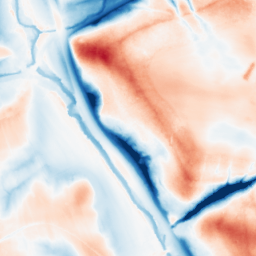
Category: multiscale
Decomposition family: dog_multiscale
Decomposition parameters: sigma_ratio: 2
n_scales: 5
base_sigma: 0.5
Upsampling method: regularized
Upsampling parameters: scale: 4
lambda_reg: 0.001
Upsampling scale: 4